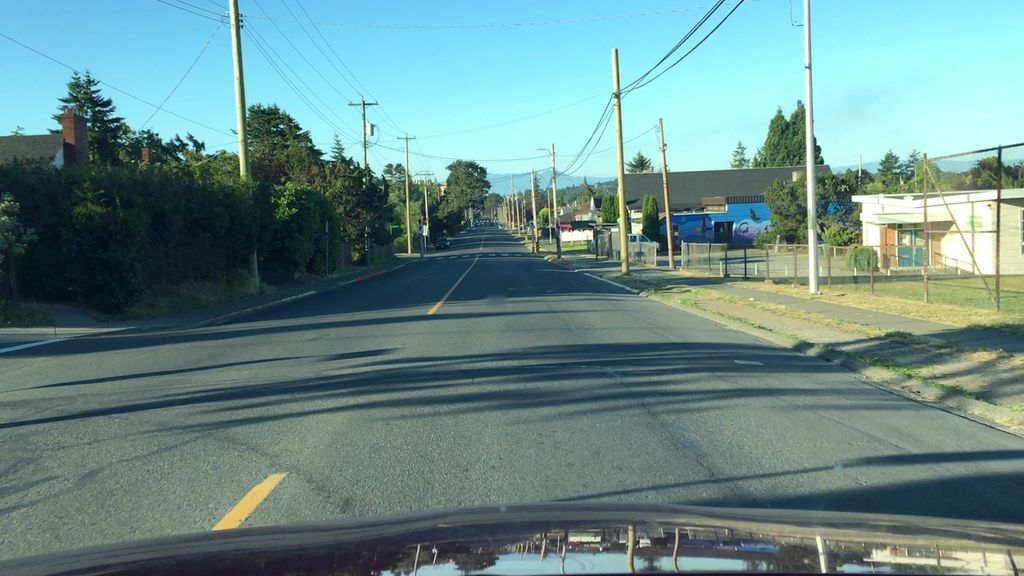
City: victoria